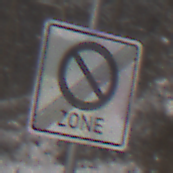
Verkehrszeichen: EndeEingeschraenktesHalteverbotZone
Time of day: MorningAfternoon
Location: Outdoor (Nature)
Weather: PartlyCloudy
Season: Winter
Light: Natural